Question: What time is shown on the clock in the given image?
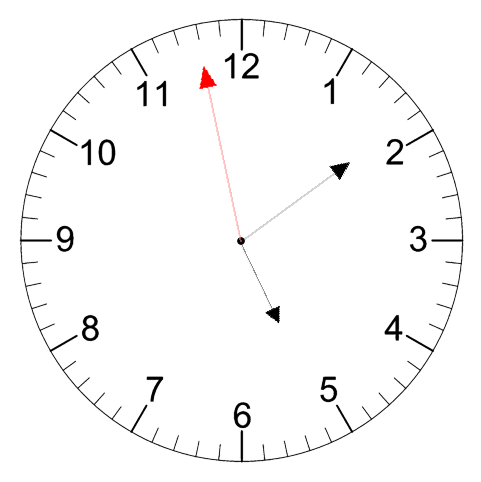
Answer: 05:08:58